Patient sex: F
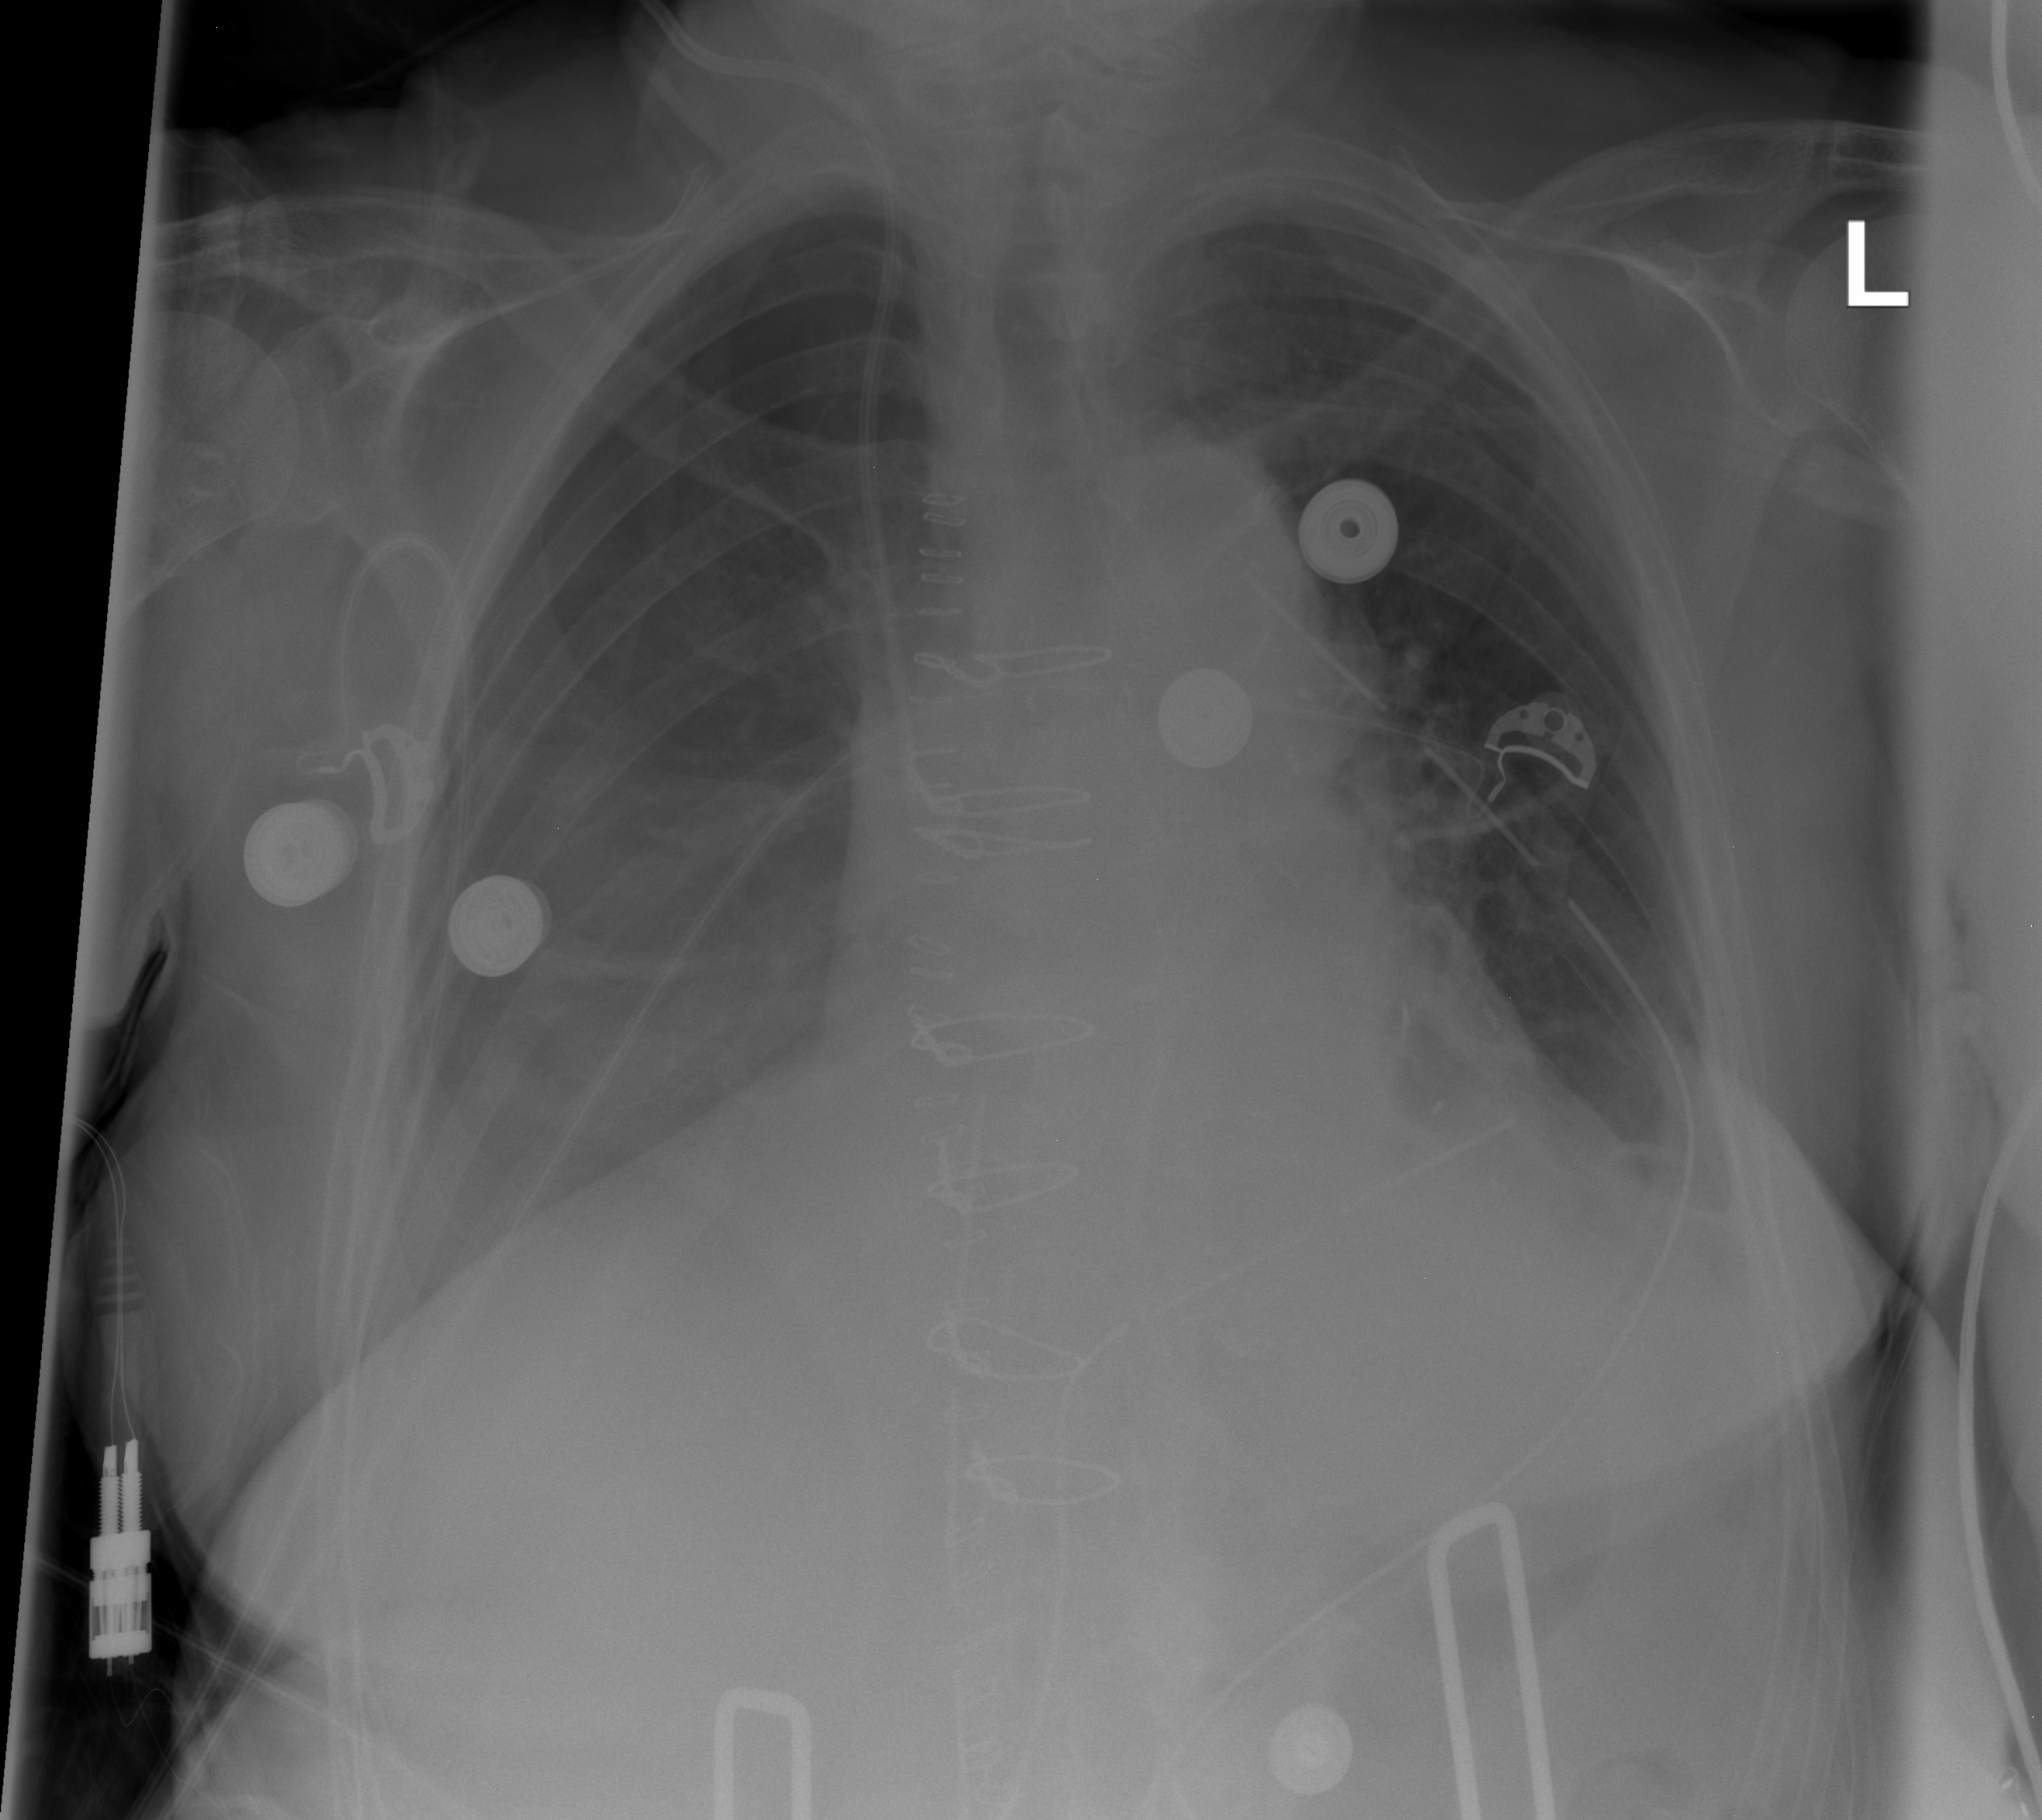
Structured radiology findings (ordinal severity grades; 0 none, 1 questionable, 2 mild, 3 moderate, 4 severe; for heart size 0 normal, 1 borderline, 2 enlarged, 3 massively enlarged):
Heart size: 1
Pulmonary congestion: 0
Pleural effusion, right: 2
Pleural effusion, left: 1
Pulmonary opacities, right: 0
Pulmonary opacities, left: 0
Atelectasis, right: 1
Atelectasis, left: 0